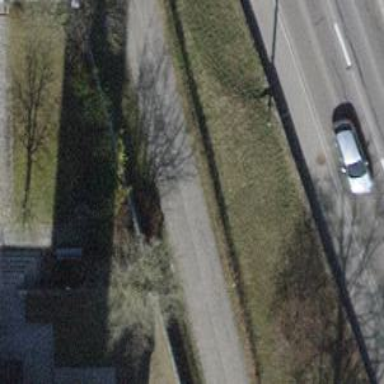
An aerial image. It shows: Hedge acting as barrier.